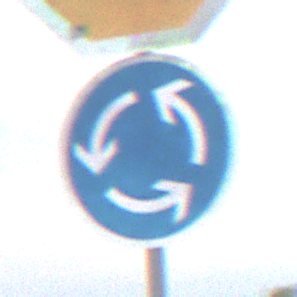
Verkehrszeichen: Kreisverkehr
Zusatzzeichen oben: Stop
Umgebung: Outdoor, RoadRail
Tageszeit: Midday
Wetter: PartlyCloudy
Licht: Natural
Jahreszeit: NotSpecified
Kontrast: LowContrast